Question: please i would like to change the color of the info Dark button shown in the picture(top right) to be visible.

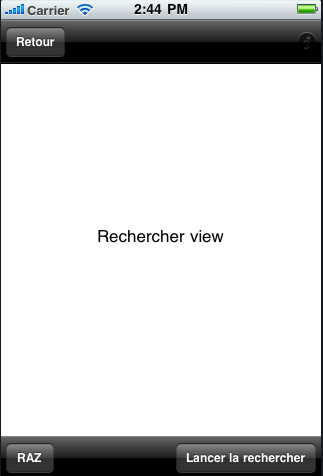
Answer: There are 2 ways:
- -
Is this what you were looking for?